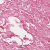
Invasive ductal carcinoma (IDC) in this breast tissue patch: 0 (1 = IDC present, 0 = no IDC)